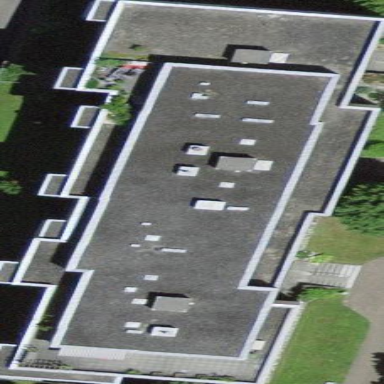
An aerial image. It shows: Flat-roofed apartment building.